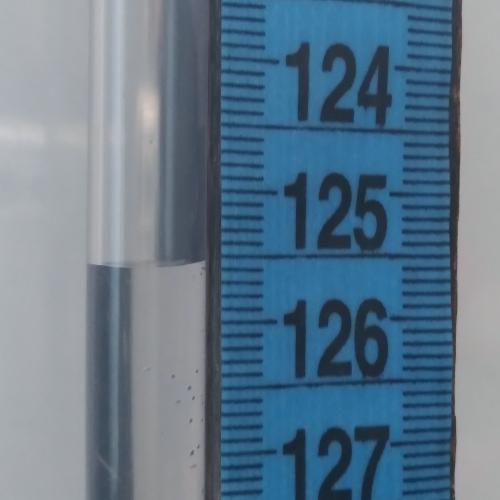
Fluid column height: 125.6 cm